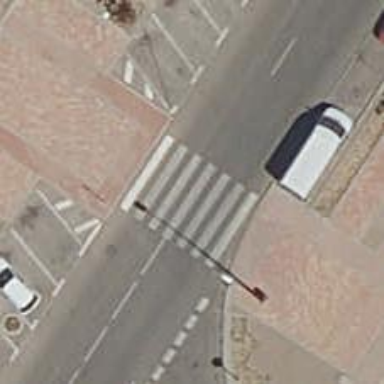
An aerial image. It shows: Uncontrolled road crossing.